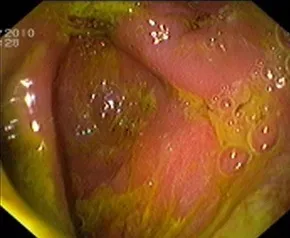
Endoscopic view of the fistulous communication between stomach and colon. Stomach filled with feculent matter.
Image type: endoscopy (gi_endoscopy)